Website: ulta-beauty
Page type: account-dashboard
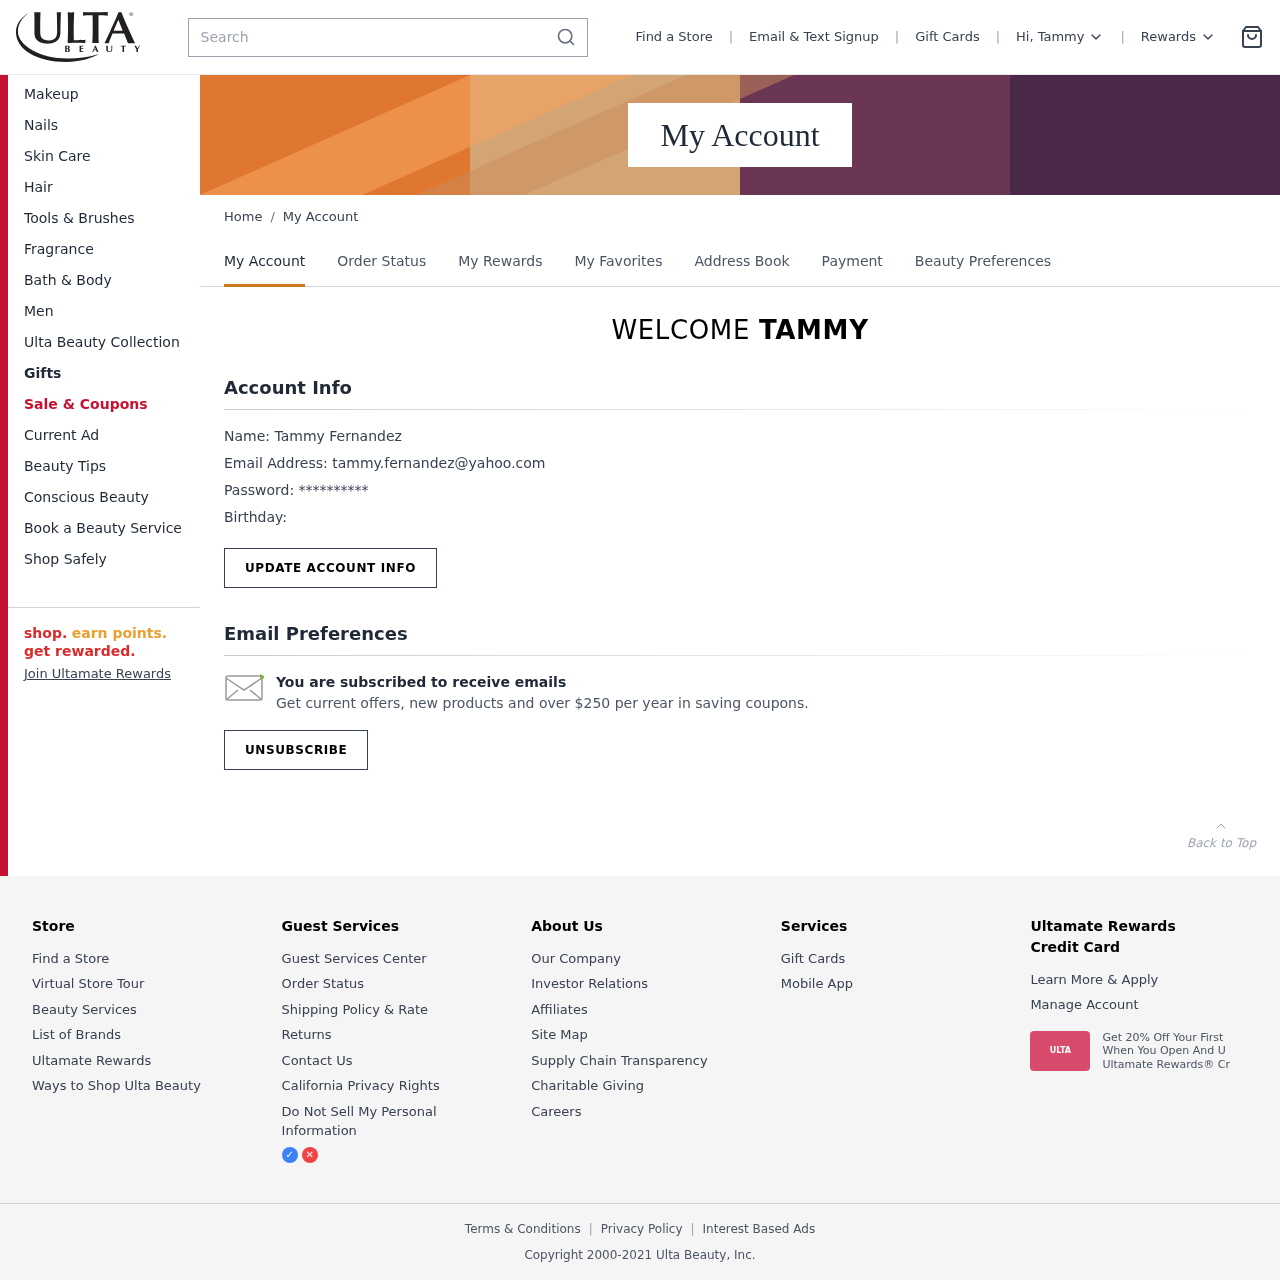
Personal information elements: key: PII_EMAIL
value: tammy.fernandez@yahoo.com
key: PII_FIRSTNAME
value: Tammy
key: PII_FIRSTNAME
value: TAMMY
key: PII_FULLNAME
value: Tammy Fernandez
Search elements: key: HEADER_SEARCH
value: Search